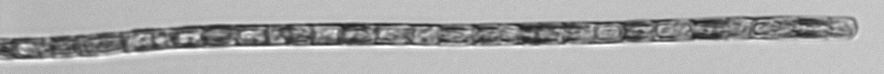
Label: Trichodesmium